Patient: sex F, age 71
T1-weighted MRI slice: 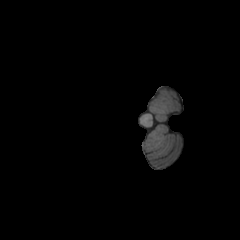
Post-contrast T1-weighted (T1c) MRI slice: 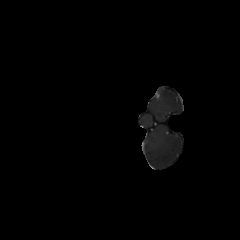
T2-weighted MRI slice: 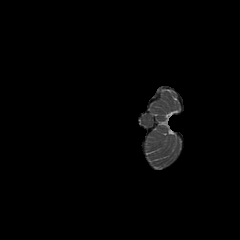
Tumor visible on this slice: no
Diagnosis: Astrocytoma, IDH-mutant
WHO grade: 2